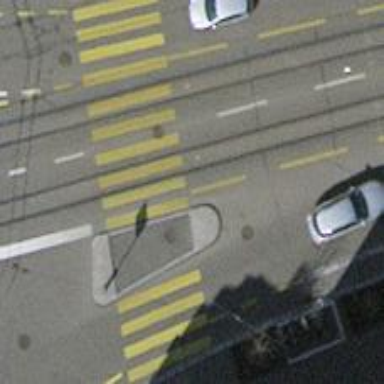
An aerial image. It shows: Tram crossing on the railway.